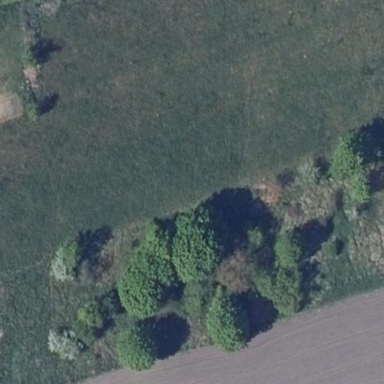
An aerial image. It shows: Meadow area with natural scrub vegetation.